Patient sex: M
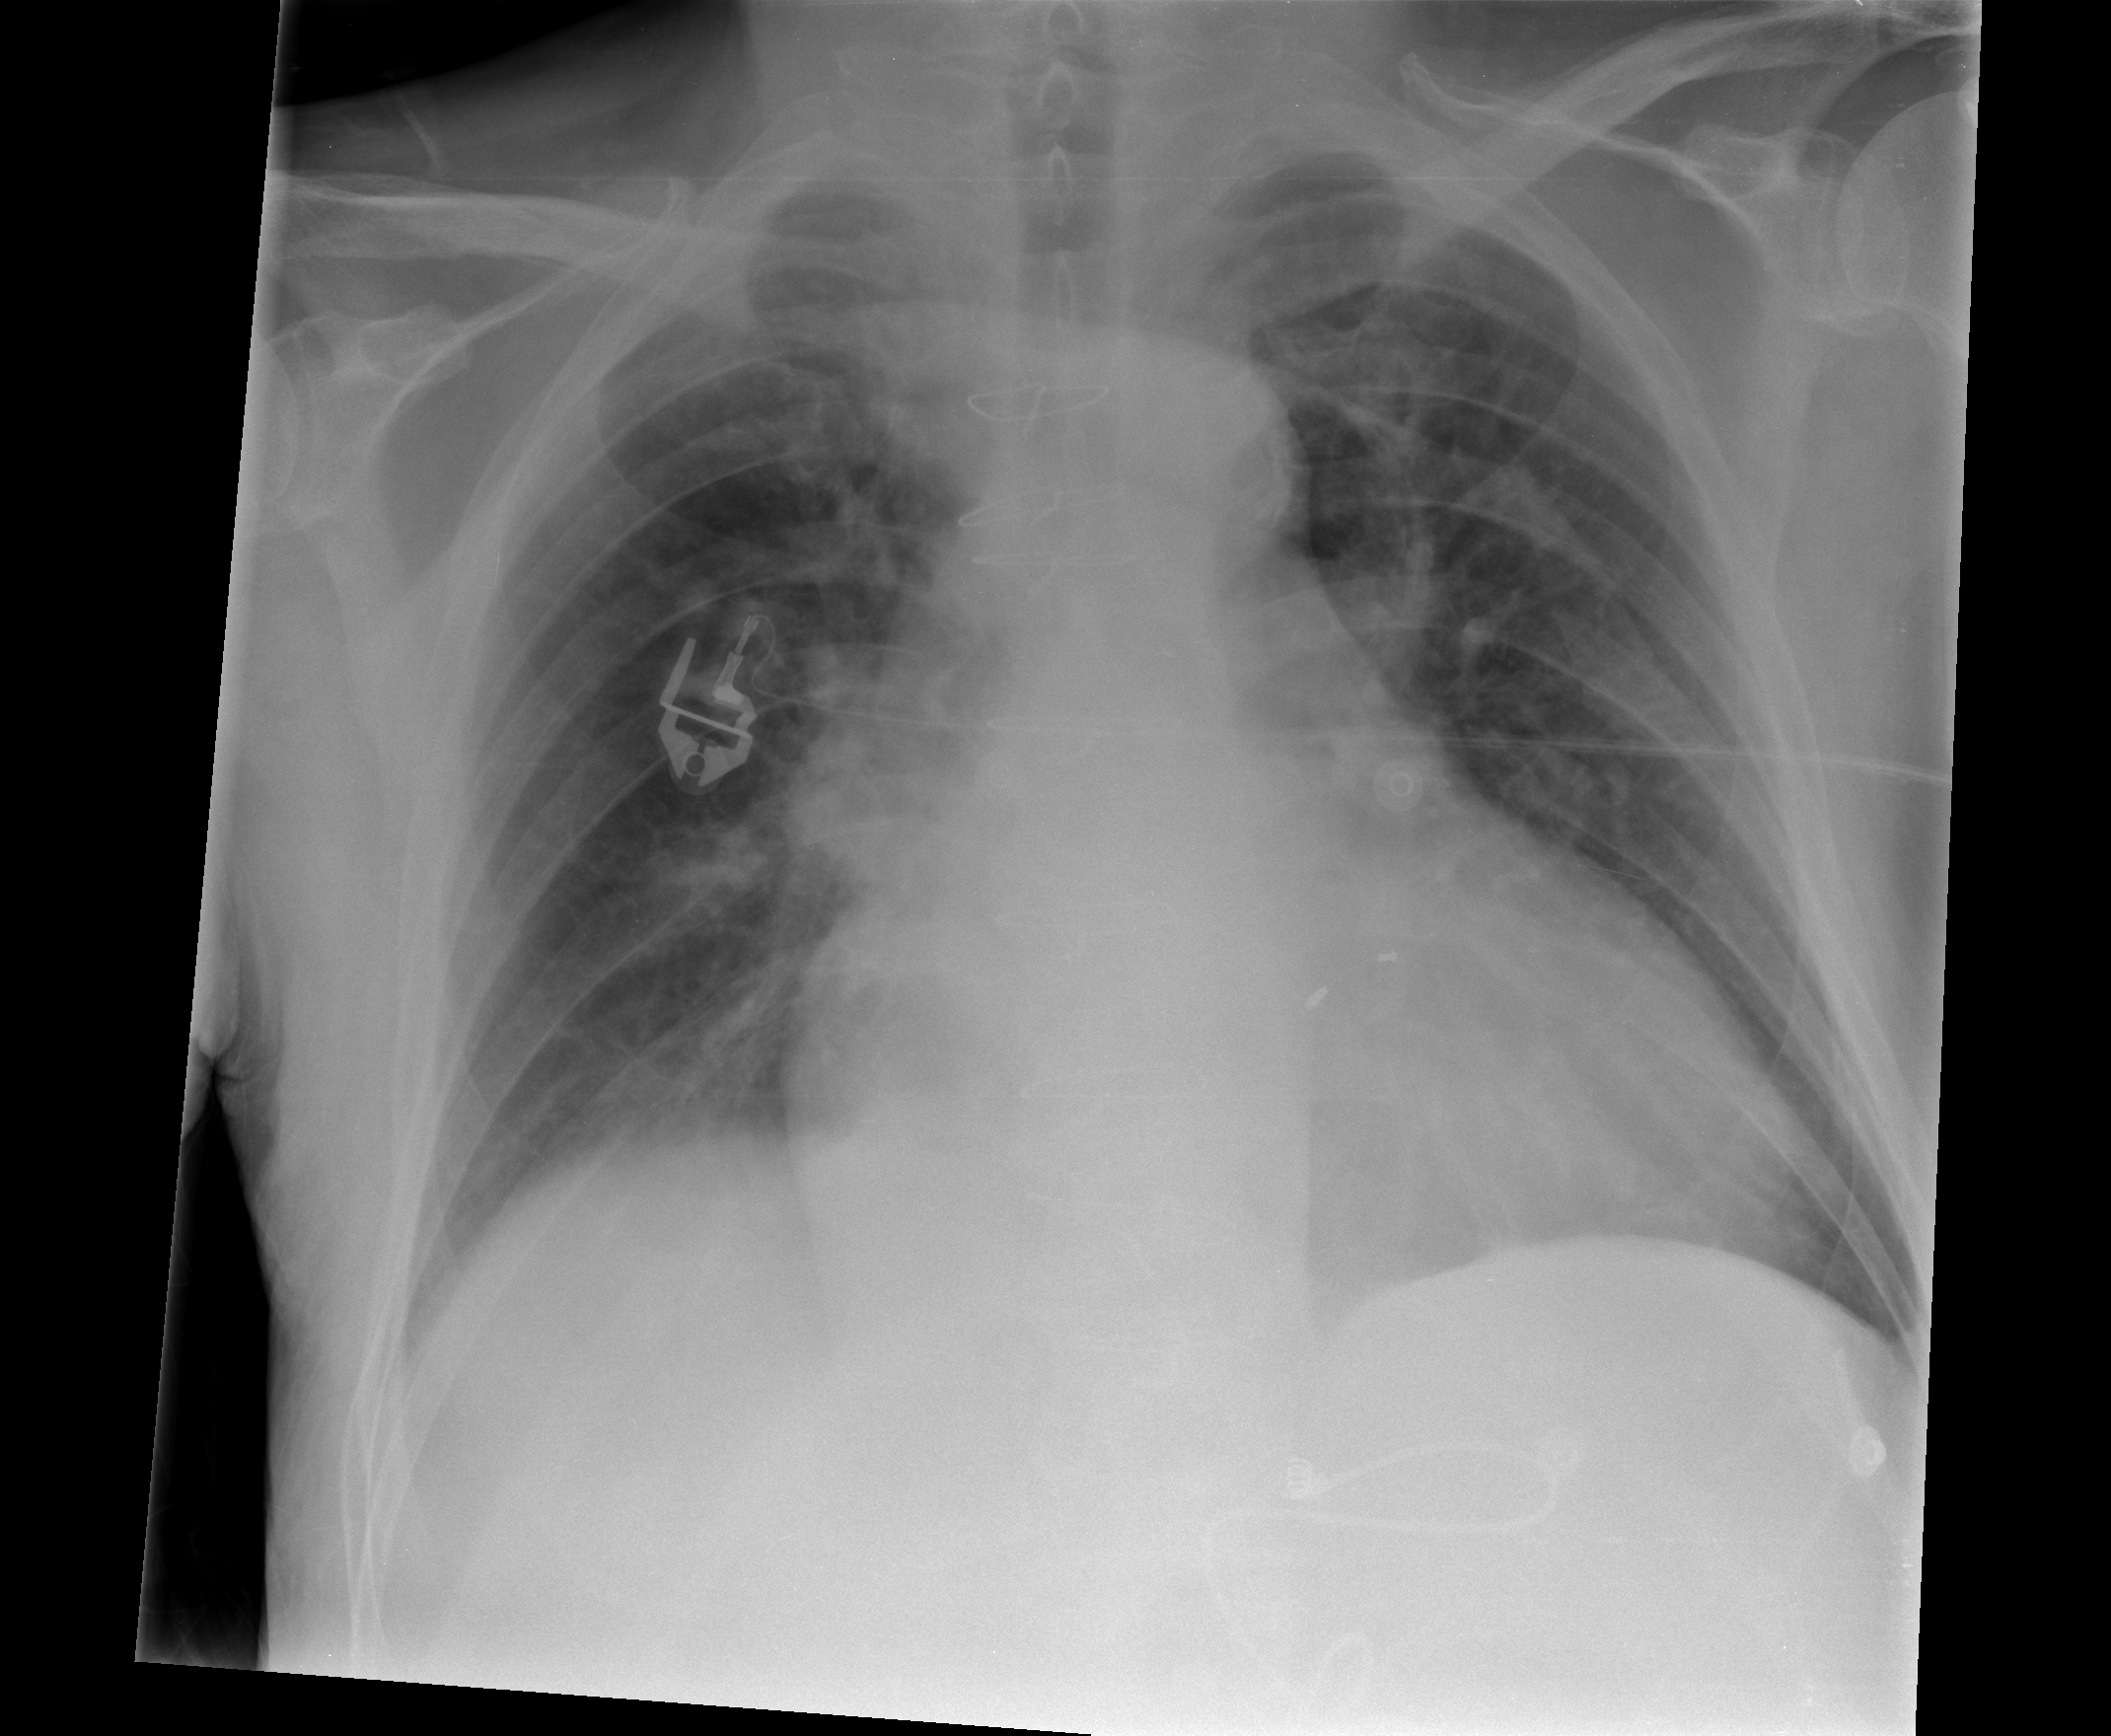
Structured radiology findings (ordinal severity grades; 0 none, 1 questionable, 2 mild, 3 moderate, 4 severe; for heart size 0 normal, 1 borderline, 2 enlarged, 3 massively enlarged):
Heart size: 2
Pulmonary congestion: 2
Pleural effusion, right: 0
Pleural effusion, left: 0
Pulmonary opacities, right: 0
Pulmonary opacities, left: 0
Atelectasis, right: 0
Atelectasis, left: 0